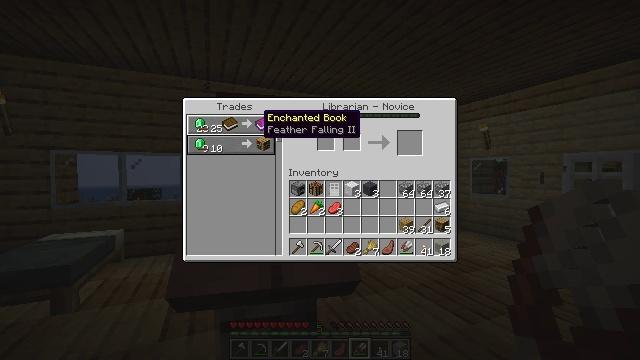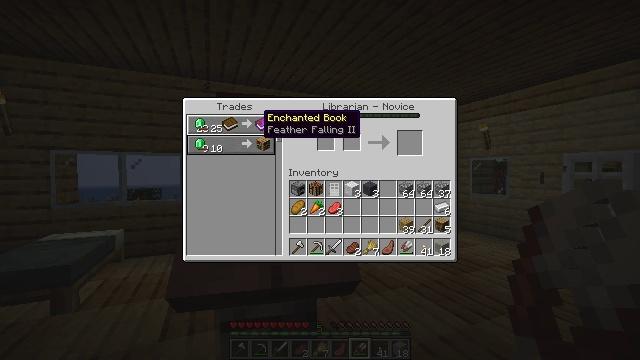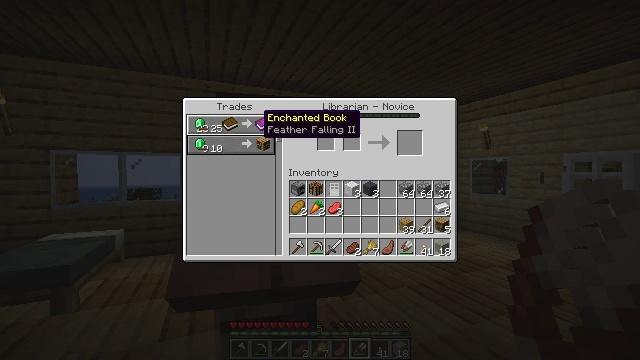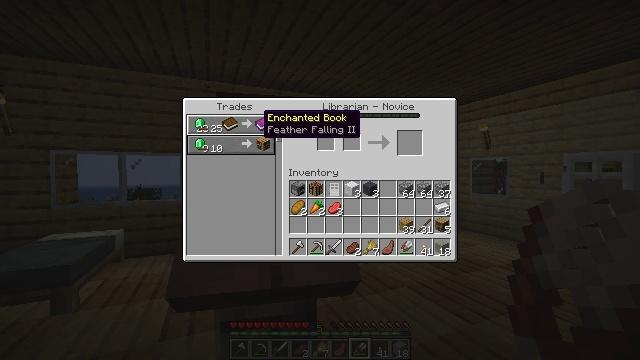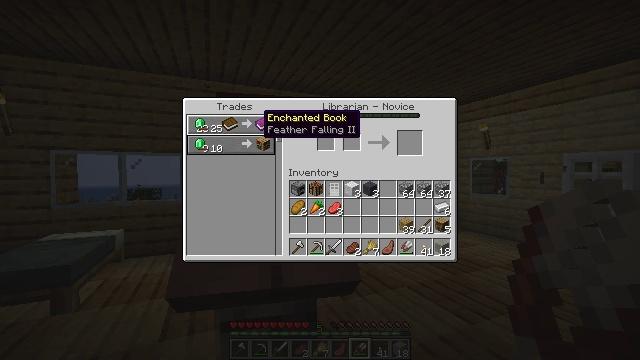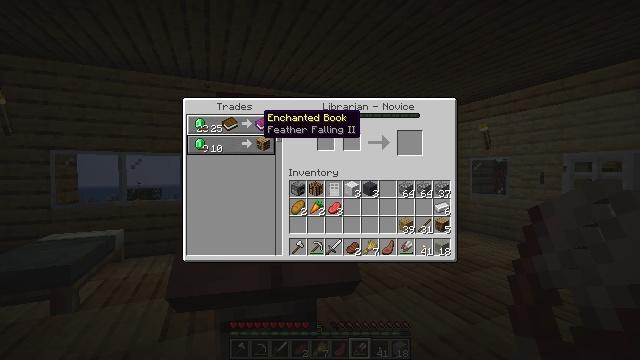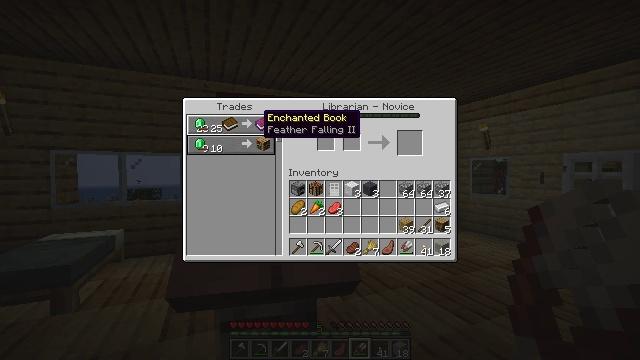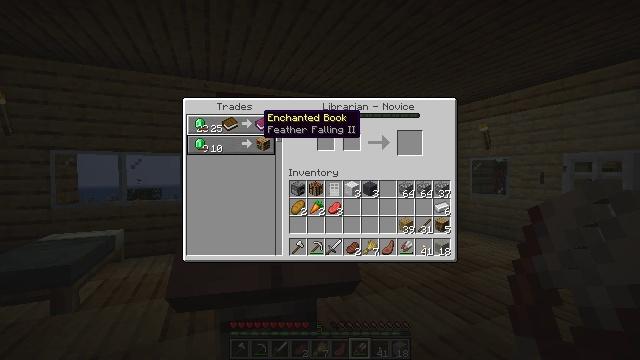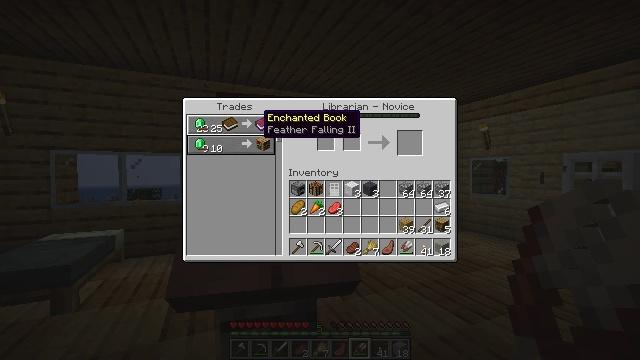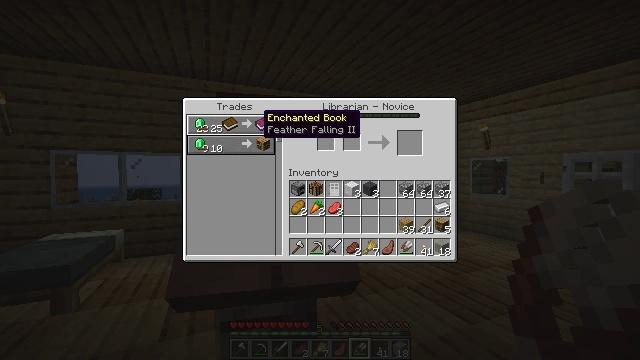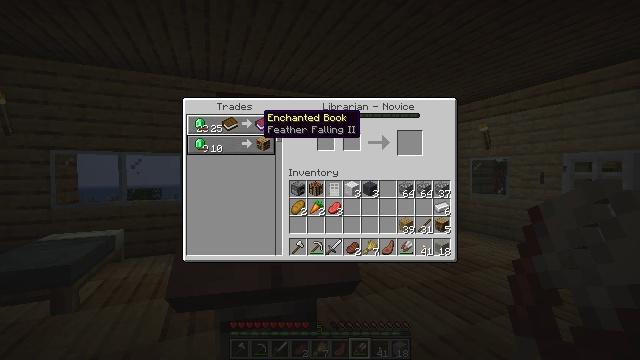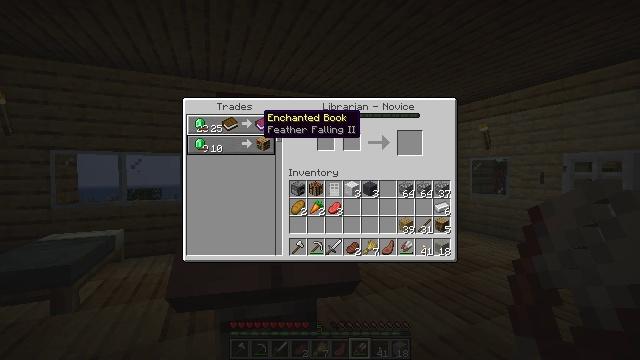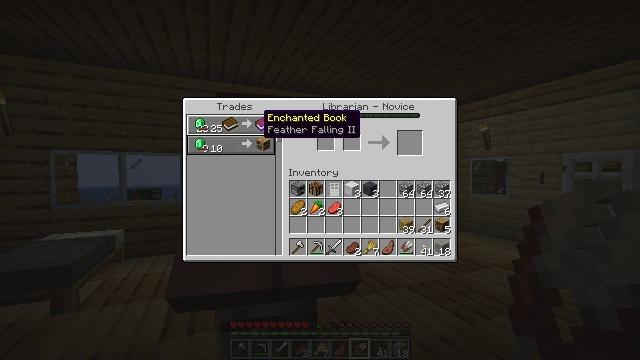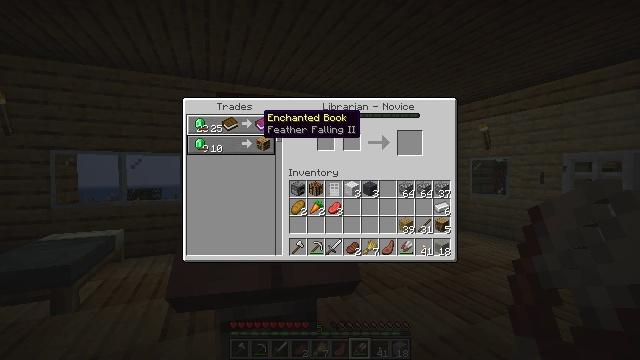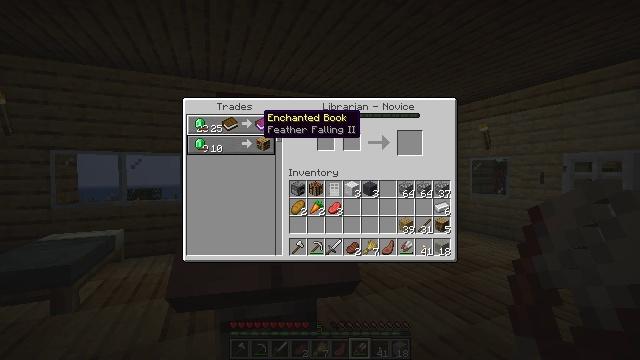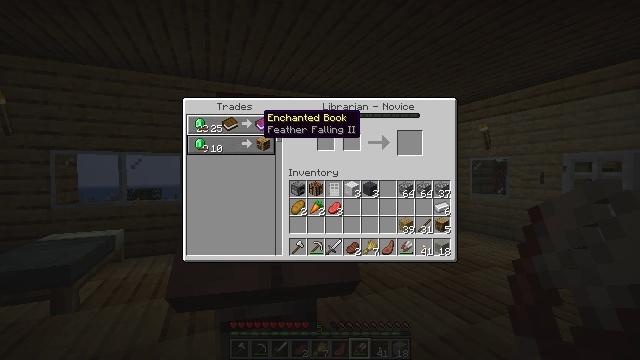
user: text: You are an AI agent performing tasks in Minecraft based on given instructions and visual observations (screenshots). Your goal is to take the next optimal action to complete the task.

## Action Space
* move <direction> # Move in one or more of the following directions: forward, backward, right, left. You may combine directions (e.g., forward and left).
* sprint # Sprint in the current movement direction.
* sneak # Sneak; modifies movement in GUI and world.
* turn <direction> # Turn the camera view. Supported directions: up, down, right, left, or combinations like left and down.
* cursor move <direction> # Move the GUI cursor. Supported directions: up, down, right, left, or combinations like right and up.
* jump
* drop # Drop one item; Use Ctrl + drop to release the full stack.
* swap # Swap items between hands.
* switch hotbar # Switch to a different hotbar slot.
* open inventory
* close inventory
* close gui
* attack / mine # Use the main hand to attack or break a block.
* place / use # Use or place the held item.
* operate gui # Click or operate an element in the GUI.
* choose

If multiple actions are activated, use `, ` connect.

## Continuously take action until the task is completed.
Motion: motion action
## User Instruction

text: Take wool and planks to craft a gray bed.
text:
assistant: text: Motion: no_op
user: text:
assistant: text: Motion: no_op
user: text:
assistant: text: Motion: no_op
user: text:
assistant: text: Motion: no_op
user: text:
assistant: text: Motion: no_op
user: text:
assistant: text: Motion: no_op
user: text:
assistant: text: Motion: no_op
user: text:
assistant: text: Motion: no_op
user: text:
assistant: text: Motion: no_op
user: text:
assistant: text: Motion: no_op
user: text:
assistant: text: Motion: no_op
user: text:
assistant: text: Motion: no_op
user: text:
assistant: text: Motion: no_op
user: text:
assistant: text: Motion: no_op
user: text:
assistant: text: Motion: no_op
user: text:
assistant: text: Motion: no_op
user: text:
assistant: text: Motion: no_op
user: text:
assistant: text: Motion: no_op
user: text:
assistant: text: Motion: no_op
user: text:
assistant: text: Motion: no_op
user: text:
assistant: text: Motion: no_op
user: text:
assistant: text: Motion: no_op
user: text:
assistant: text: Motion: no_op
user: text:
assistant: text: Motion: no_op
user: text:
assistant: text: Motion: no_op
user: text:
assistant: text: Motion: no_op
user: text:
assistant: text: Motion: no_op
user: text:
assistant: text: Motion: no_op
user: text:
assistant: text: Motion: no_op
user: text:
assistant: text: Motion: no_op